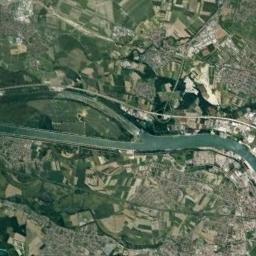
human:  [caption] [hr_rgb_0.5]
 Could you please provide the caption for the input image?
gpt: The river is surrounded by trees .

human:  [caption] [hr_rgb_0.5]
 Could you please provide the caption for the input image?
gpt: A curvy, Light green river with small islands on both sides of the bank, Bustling cities, Tan and green land, .

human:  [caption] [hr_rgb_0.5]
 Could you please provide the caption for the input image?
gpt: The dark green river with a big channel bar goes through the farmland .

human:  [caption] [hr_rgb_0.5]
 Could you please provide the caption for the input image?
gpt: The y-shaped river goes through farmland and houses .

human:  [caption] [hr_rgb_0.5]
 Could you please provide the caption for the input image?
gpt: There are many farmlands and buildings near the river .